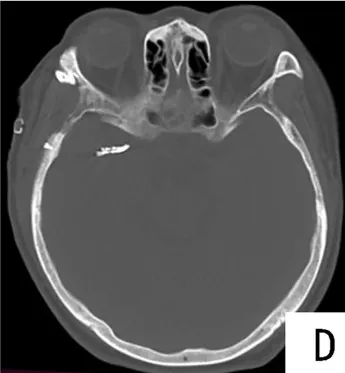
CT results of the head of the patient on the first day after the operation. Aneurysm clippings can be seen.
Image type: radiology (ct)